Field crop: maize
Growth stage: 2
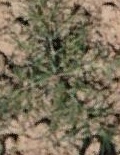
Species: salsola